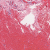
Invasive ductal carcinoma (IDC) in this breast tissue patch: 0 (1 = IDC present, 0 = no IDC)